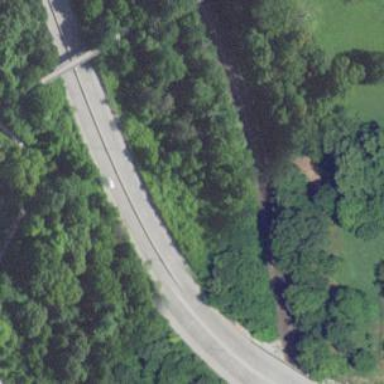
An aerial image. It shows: This image shows trunk highway that functions as expressway.